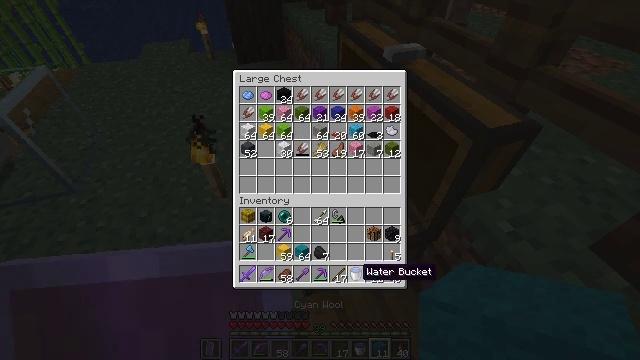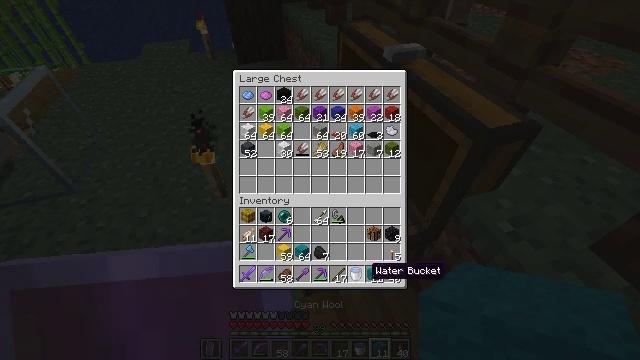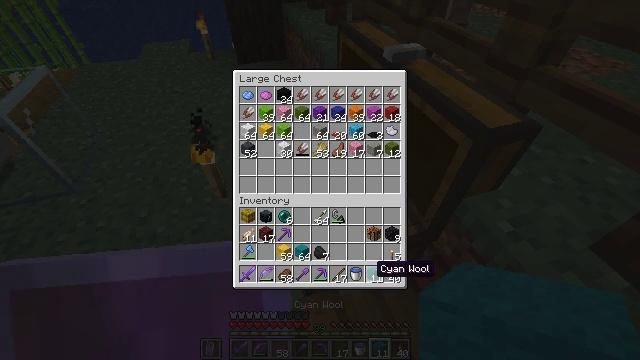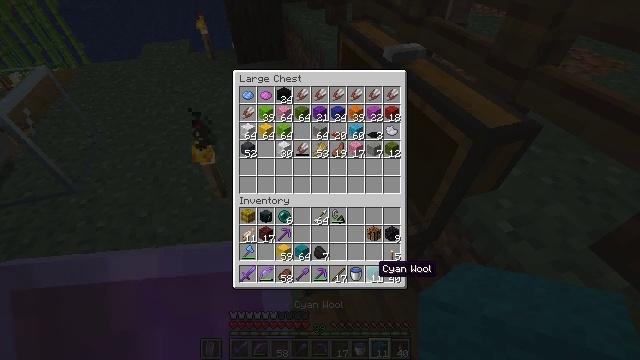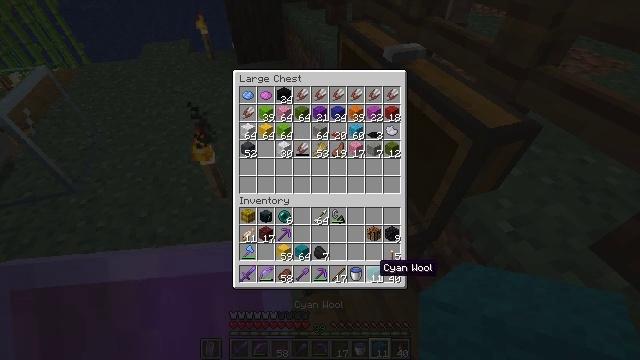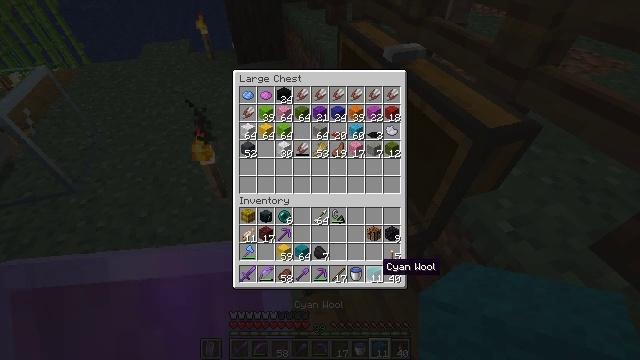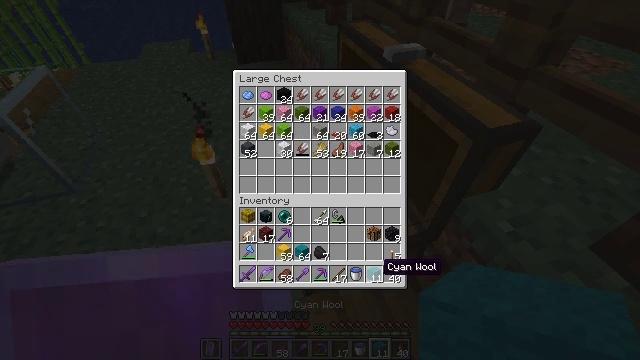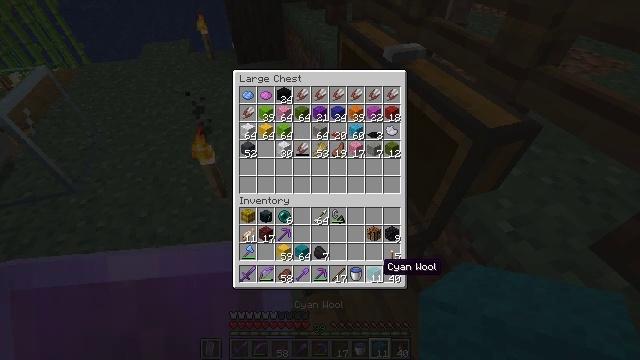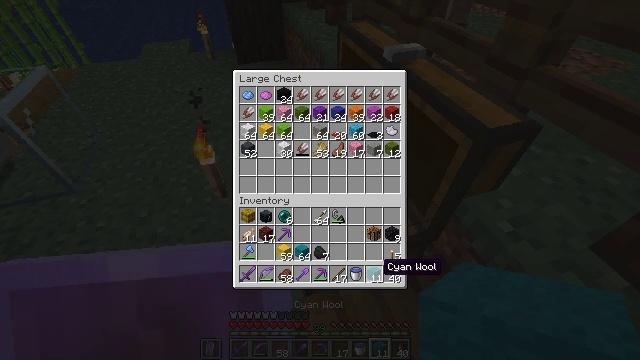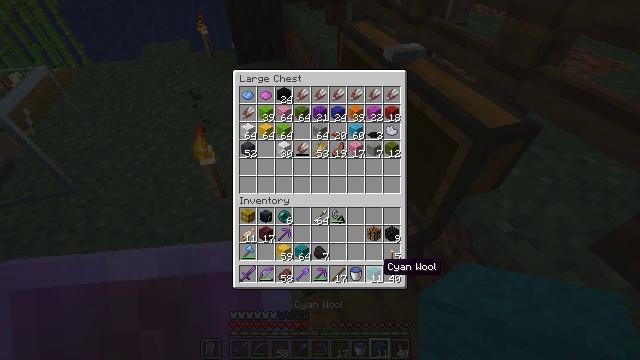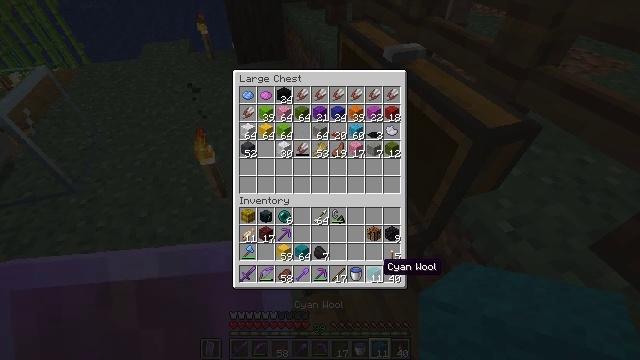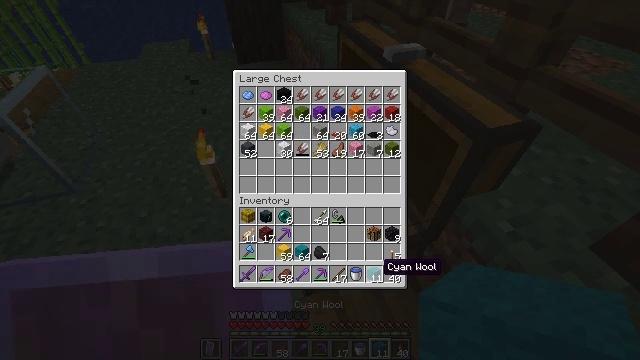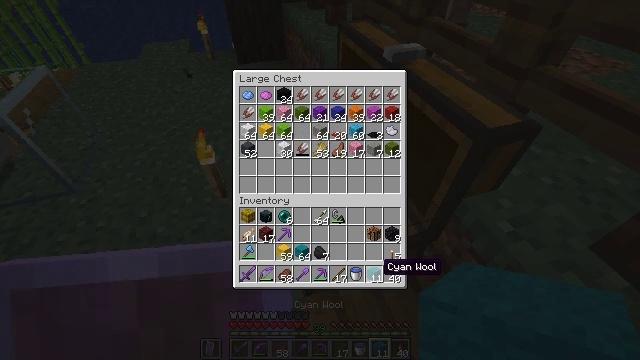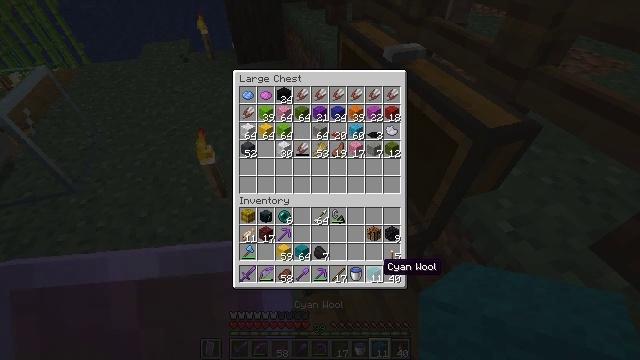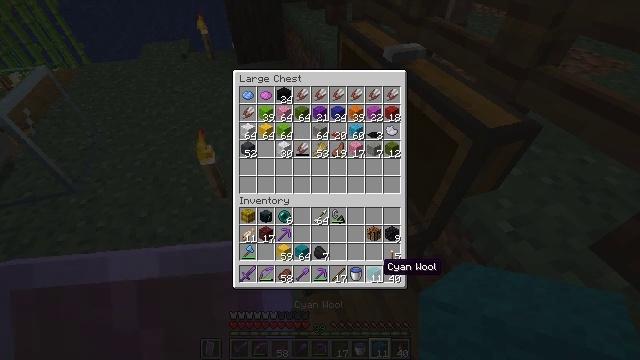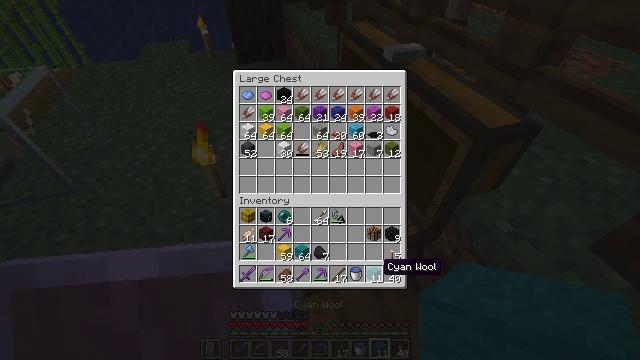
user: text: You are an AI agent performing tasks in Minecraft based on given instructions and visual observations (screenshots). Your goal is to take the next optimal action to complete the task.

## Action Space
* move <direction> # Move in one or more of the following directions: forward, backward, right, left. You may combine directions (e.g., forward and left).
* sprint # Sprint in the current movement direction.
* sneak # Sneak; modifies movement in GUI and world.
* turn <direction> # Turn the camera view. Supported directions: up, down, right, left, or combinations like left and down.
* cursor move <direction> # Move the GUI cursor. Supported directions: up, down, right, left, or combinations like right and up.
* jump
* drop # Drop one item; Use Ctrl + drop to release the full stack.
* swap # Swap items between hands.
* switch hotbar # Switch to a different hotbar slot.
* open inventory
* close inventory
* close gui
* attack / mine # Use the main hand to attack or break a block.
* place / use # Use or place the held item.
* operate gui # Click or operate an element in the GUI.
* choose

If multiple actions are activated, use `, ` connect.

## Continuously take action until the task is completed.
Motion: motion action
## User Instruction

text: craft item cyan carpet
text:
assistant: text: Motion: turn right
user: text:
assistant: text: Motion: sneak
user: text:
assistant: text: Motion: sneak
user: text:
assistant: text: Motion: sneak
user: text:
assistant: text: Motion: sneak
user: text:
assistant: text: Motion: sneak
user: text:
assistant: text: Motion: sneak
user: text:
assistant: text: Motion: sneak
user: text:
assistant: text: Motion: sneak
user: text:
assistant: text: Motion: sneak
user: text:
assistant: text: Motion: sneak
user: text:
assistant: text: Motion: sneak
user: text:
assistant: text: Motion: sneak
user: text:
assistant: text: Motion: sneak
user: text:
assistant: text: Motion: sneak
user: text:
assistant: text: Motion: sneak
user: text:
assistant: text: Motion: sneak
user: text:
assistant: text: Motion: sneak
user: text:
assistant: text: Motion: sneak
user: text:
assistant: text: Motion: sneak
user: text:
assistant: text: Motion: sneak
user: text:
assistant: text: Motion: sneak, attack / mine
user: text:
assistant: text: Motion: sneak, attack / mine
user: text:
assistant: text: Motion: sneak
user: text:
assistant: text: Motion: sneak
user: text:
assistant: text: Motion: sneak, turn left and up
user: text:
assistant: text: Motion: sneak, turn left and up
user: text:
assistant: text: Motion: sneak, turn left and up
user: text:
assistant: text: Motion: sneak, turn left and up
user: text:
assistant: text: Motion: sneak